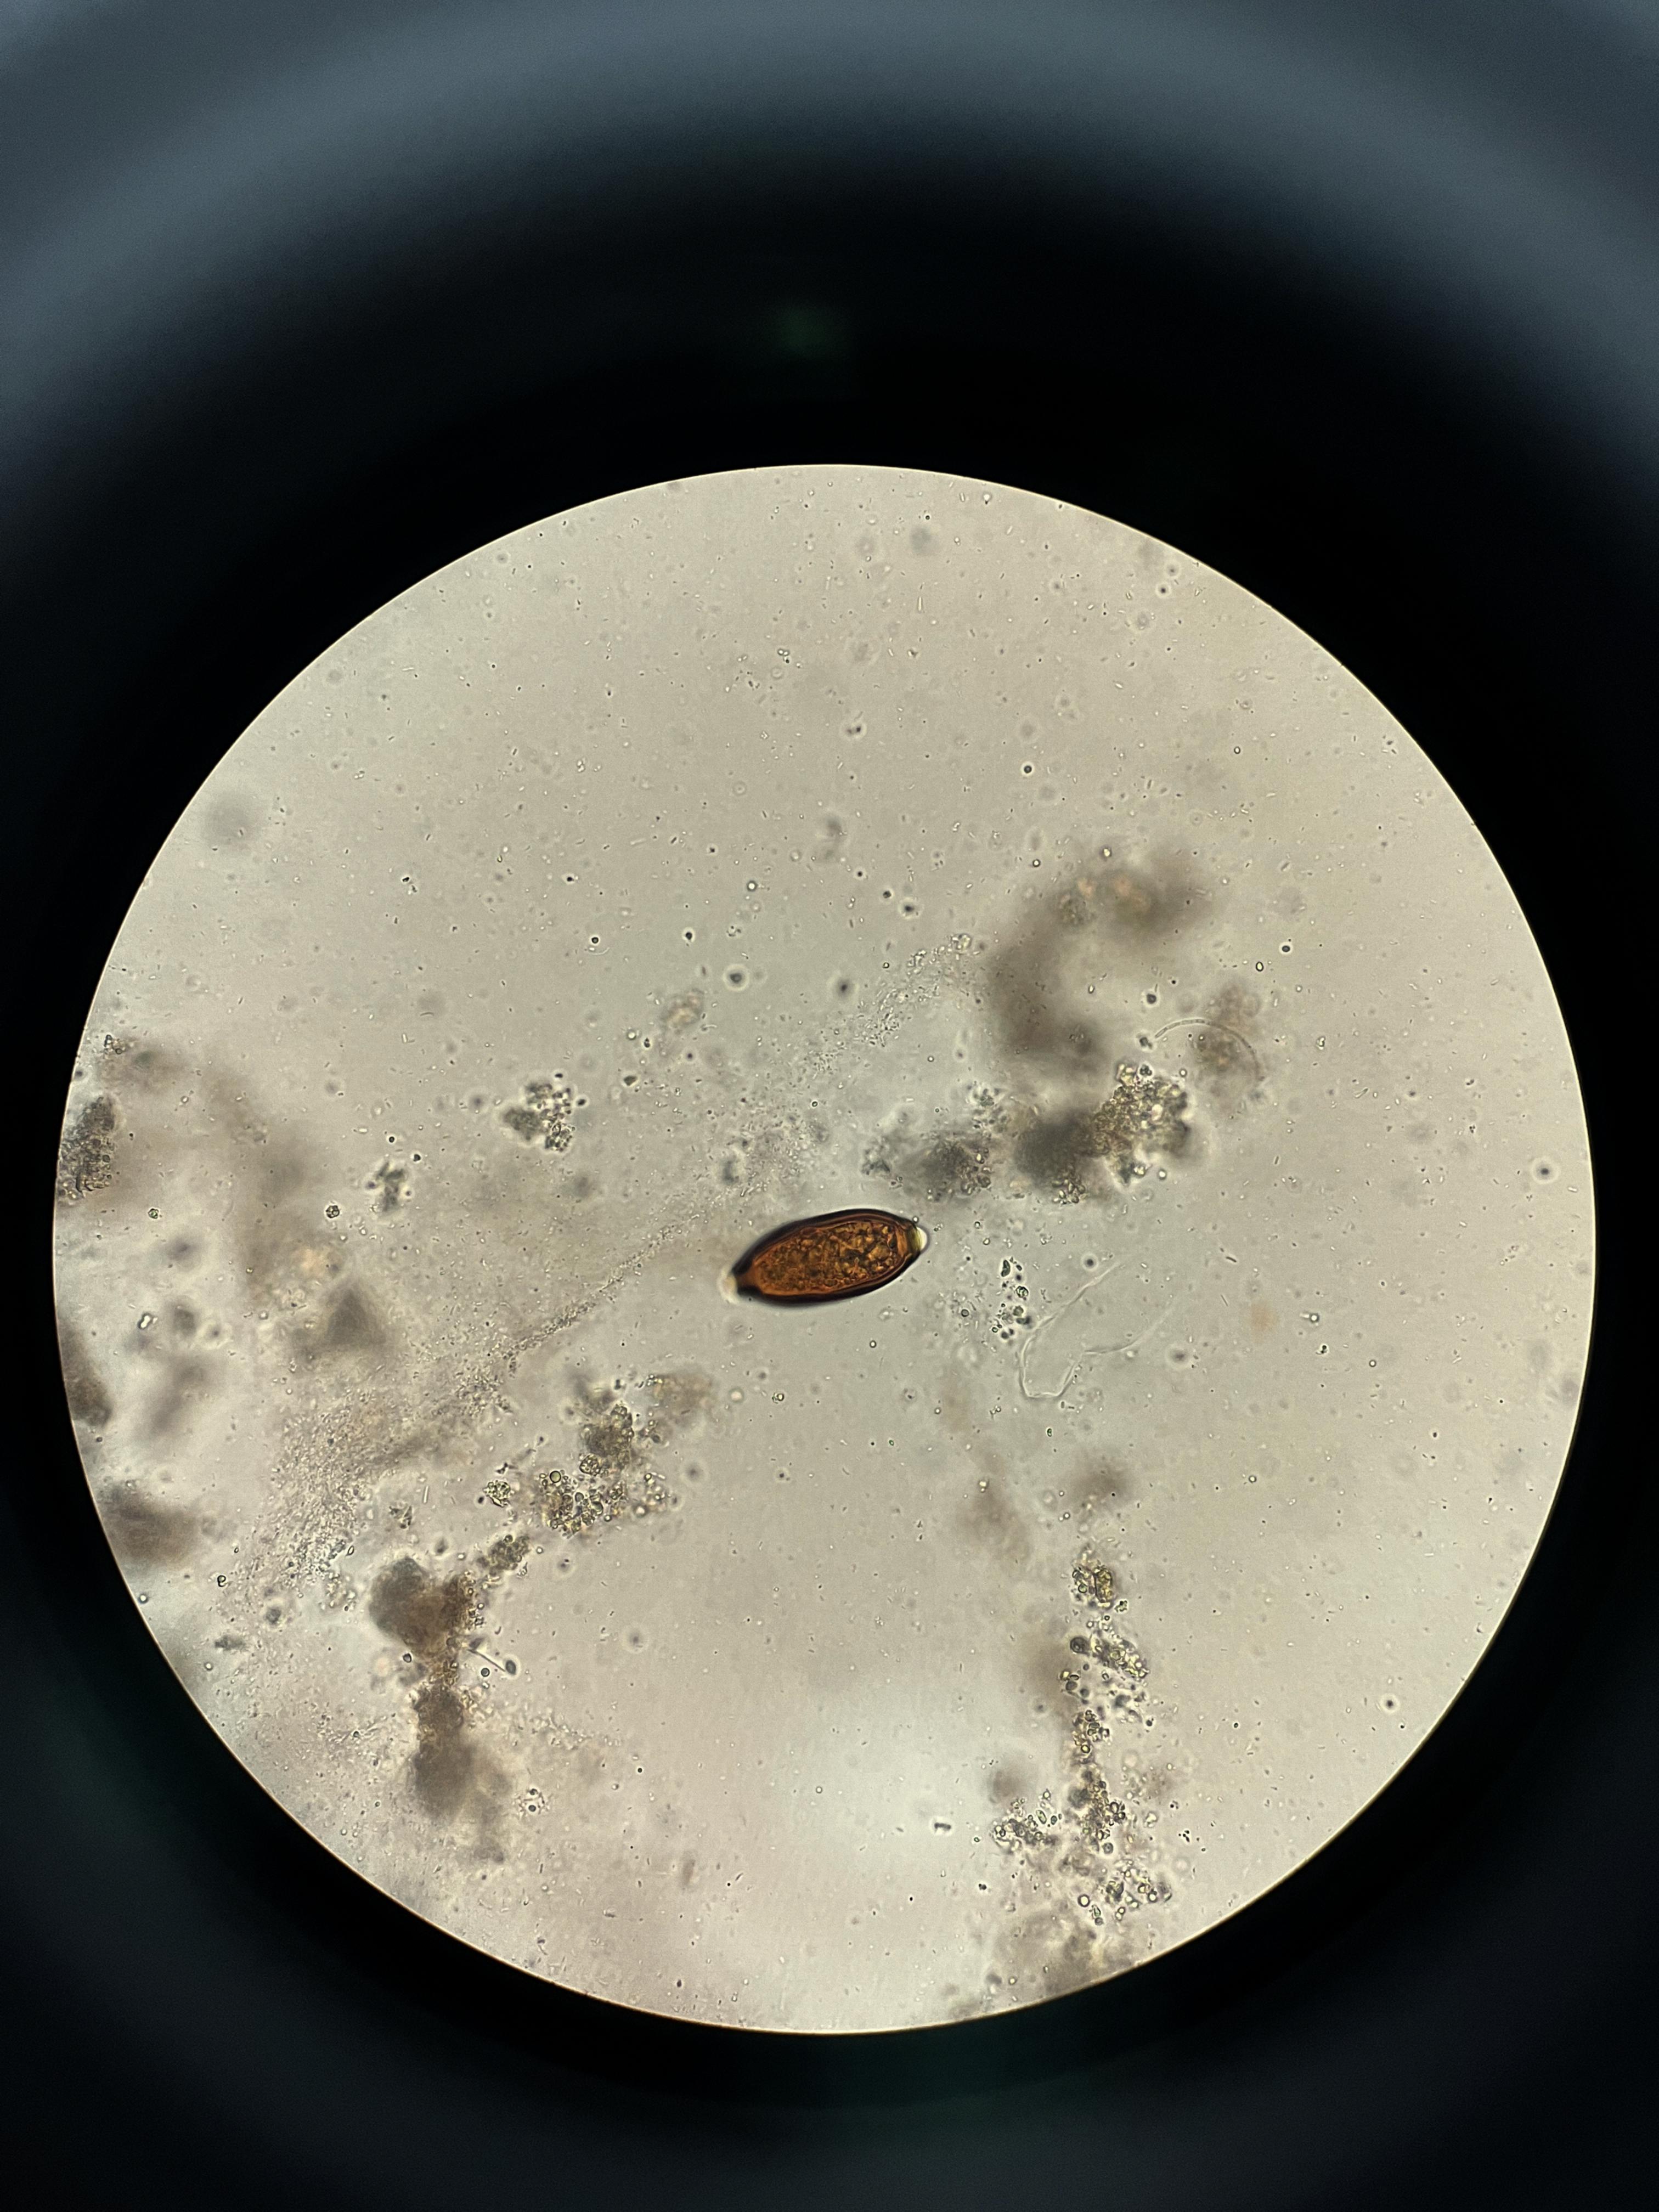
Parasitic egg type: Trichuris trichiura